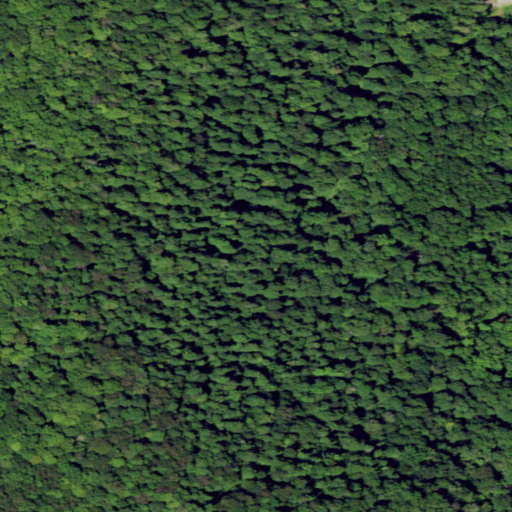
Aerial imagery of ridge(s) in New York named Pines Brook Ridge containing deciduous forest and mixed forest